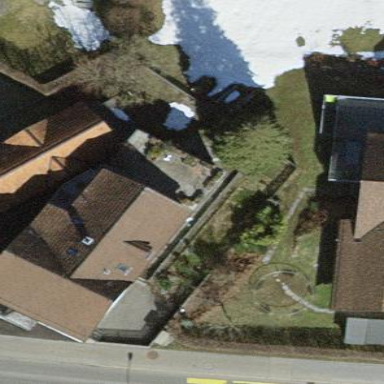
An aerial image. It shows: Simple house.